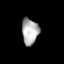
Tissue: prostate
Cell type: T cells
Senescence score: 0.306
Nuclear area (px): 427
Mean DAPI intensity: 175.141